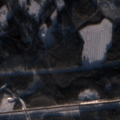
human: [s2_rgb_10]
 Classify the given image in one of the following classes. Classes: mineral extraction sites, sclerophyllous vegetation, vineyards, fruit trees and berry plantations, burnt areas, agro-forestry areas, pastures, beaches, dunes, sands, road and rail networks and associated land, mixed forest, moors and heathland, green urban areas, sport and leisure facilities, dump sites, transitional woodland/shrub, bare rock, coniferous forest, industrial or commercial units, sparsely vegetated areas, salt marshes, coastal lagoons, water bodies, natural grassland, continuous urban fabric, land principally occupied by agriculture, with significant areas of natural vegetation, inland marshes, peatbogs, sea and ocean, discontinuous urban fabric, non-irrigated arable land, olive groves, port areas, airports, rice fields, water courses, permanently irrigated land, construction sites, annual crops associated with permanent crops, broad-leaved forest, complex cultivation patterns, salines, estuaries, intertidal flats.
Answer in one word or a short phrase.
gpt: coniferous forest, mixed forest, transitional woodland/shrub